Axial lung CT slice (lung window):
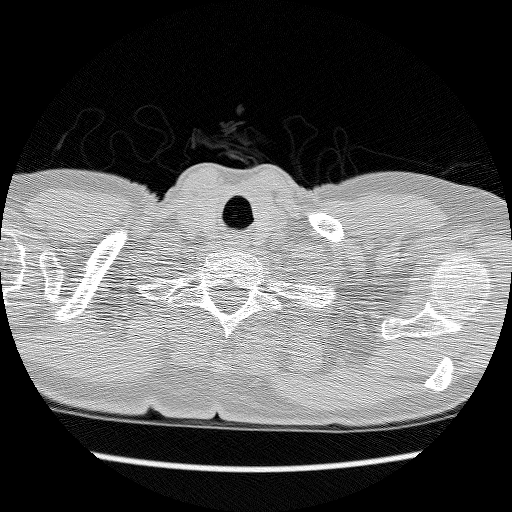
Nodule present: no